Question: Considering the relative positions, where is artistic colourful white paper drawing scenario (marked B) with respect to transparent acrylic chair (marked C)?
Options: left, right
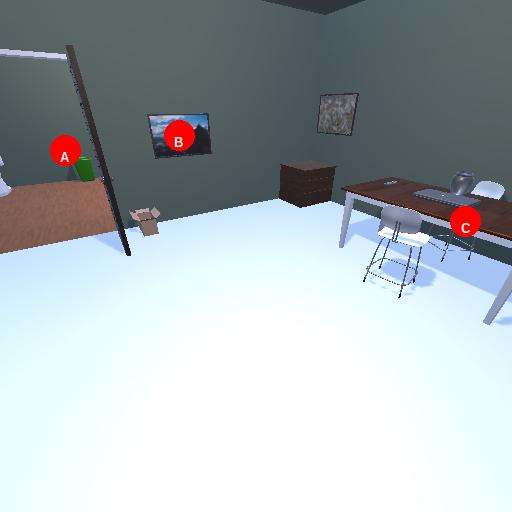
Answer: left